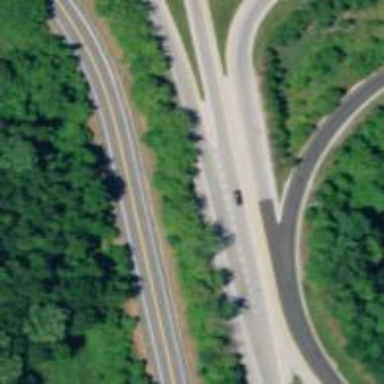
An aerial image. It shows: Trunk link highway.